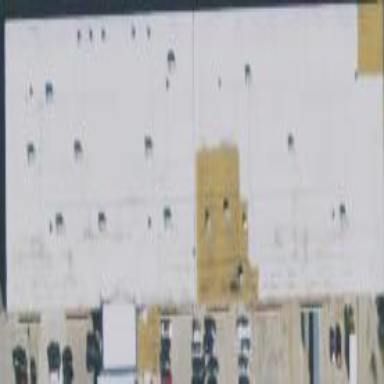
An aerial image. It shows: Warehouse.